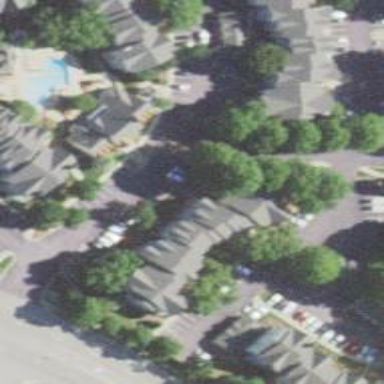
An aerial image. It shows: Residential building.